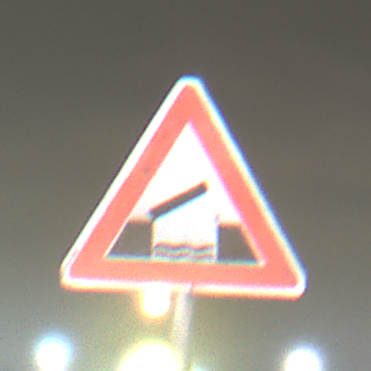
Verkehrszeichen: BeweglicheBruecke
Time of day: Night
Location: Outdoor (Urban)
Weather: PartlyCloudy
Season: NotSpecified
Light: Artificial